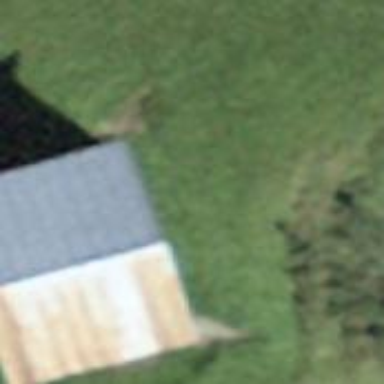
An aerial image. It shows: Simple house.